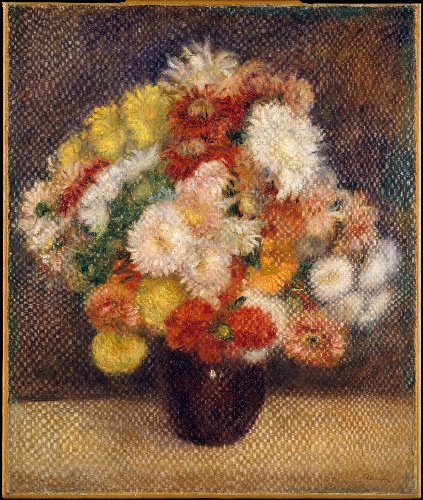
Title: Bouquet of Chrysanthemums
Artist: Auguste Renoir
Artist bio: French, Limoges 1841–1919 Cagnes-sur-Mer
Date: 1881
Object type: Painting
Classification: Paintings
Medium: Oil on canvas
Dimensions: 26 x 21 7/8 in. (66 x 55.6 cm)
Department: European Paintings
Credit line: The Walter H. and Leonore Annenberg Collection, Bequest of Walter H. Annenberg, 2002
Accession year: 2003
Repository: Metropolitan Museum of Art, New York, NY
Tags: Flowers|Still Life